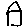
Label: house